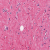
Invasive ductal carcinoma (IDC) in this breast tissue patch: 0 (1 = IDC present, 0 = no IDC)